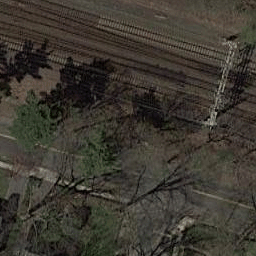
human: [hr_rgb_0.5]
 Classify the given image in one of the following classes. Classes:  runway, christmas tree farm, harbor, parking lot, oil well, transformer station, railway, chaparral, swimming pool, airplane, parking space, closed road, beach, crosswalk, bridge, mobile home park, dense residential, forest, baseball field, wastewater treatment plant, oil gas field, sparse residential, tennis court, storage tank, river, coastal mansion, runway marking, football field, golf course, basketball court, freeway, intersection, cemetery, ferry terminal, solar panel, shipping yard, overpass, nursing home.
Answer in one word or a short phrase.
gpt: railway